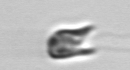
Label: Chrysochromulina_lanceolata